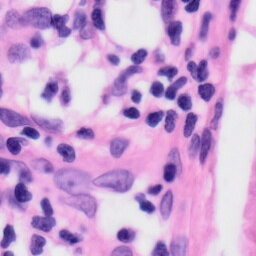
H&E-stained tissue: Skin